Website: macys
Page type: account-selection
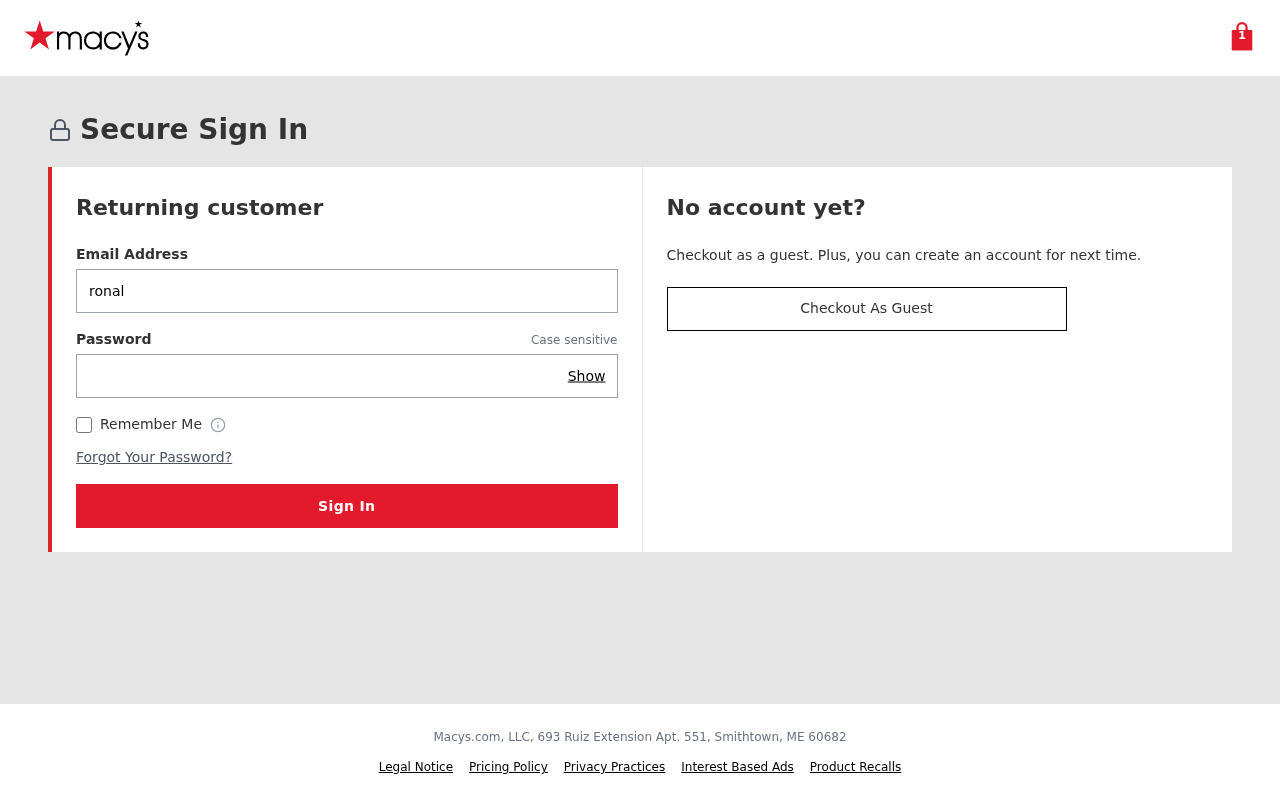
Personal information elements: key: PII_EMAIL
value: ronald.rivera@yahoo.com
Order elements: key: ORDER_NUM_ITEMS
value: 1